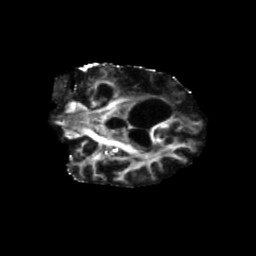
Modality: FA
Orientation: coronal
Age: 65
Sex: female
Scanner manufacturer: siemens
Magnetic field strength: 3 T
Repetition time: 5.47 s
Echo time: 0.0854 s